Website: lowes
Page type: payment
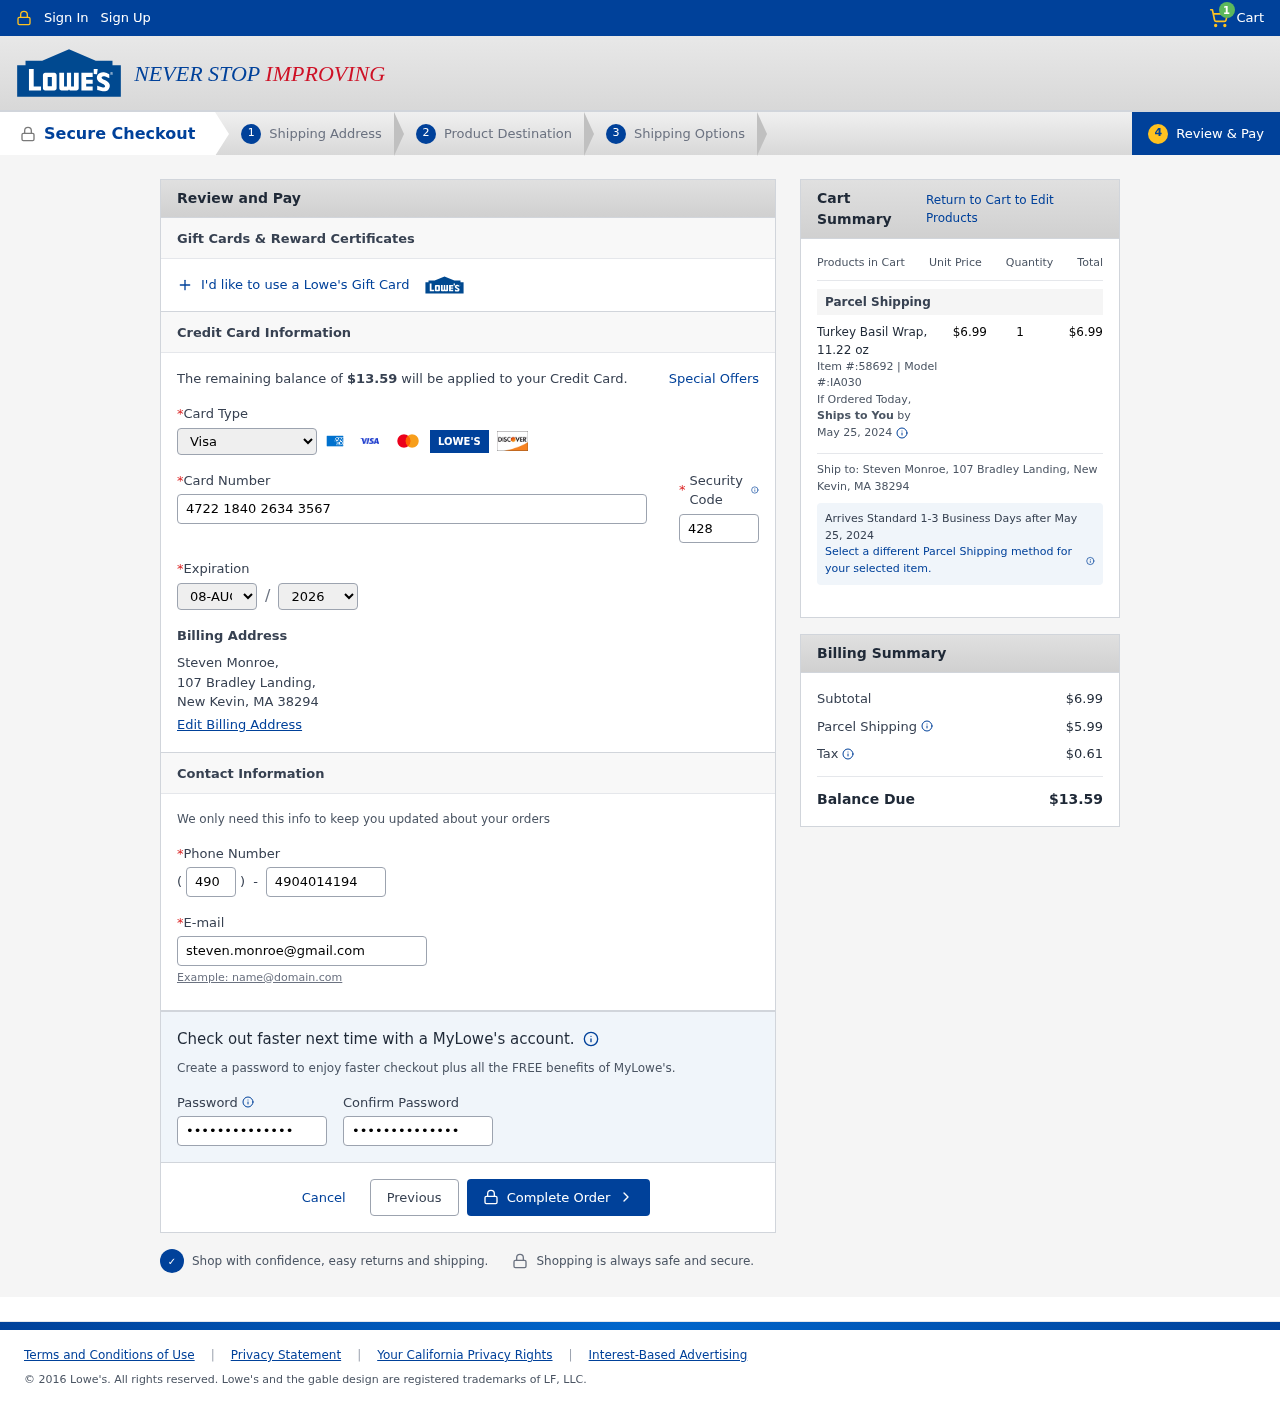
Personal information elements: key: PII_CARD_CVV
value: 428
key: PII_CARD_EXPIRY_MONTH
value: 08
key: PII_CARD_EXPIRY_YEAR
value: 26
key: PII_CARD_NUMBER
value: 4722 1840 2634 3567
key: PII_CARD_TYPE
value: Visa
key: PII_CITY_STATE_ZIP
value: New Kevin, MA 38294
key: PII_EMAIL
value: steven.monroe@gmail.com
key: PII_FULLNAME
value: Steven Monroe,
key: PII_PHONE
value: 4904014194
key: PII_PHONE_AREA
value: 490
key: PII_STREET
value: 107 Bradley Landing
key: PII_STREET
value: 107 Bradley Landing,
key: PII_FULLNAME2
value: Steven Monroe
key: PII_CITY
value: New Kevin
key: PII_STATE_ABBR
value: MA
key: PII_POSTCODE
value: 38294
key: PII_POSTCODE_FULL
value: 38294
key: PII_CITY_STATE
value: New Kevin, MA
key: PII_POSTCODE_NUMERIC
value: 38294
Product elements: key: PRODUCT1_NAME
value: Turkey Basil Wrap, 11.22 oz
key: PRODUCT1_PRICE
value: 6.99
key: PRODUCT1_QUANTITY
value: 1
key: PRODUCT1_ITEM
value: Item #:58692
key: PRODUCT1_MODEL
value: Model #:IA030
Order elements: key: ORDER_NUM_ITEMS
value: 1
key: ORDER_TOTAL
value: $13.59
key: ORDER_SHIPPING_DATE
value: May 25, 2024
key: ORDER_SUBTOTAL
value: $6.99
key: ORDER_SHIPPING_DATE2
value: May 25, 2024
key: ORDER_SHIPPING_COST
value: $5.99
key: ORDER_TAX
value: $0.61